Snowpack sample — Loveland Pass, Silver Plume, Colorado, USA (2/11/26, 12:00 PM MST)
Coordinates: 39.663, -105.886
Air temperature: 35 °F
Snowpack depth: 82 cm
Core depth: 30 cm
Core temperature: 28.4 °F
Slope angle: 13°, slope face: 12°
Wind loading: high
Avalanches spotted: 1
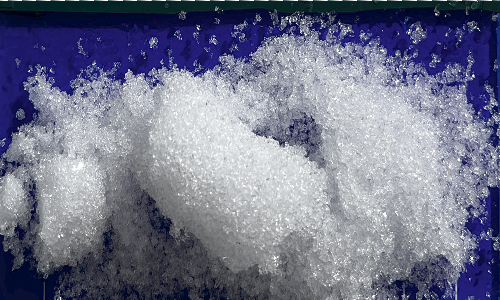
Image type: core
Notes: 1 small avalanche spotted on the north side of the bowl, lots of wind loading